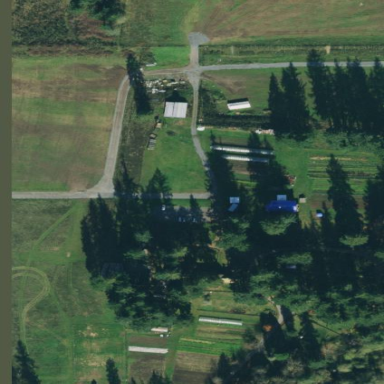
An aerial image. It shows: Farmyard area.